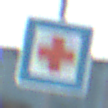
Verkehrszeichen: ErsteHilfe
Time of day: Midday
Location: Outdoor (Suburban)
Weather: Overcast
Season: NotSpecified
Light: Natural